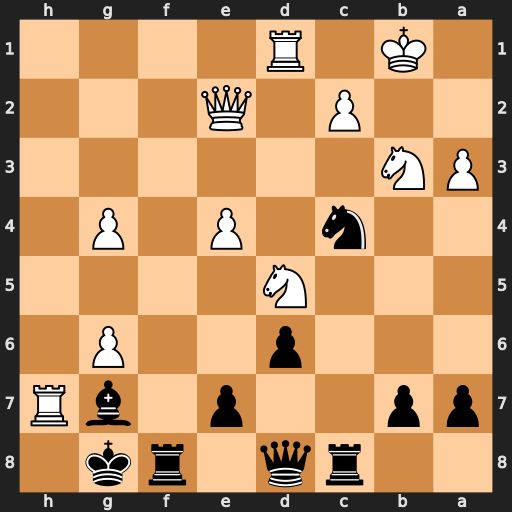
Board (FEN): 2rq1rk1/pp2p1bR/3p2P1/3N4/2n1P1P1/PN6/2P1Q3/1K1R4
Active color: b
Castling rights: -
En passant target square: -
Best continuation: Nxa3+ Kc1 Rxc2+ Qxc2 Nxc2